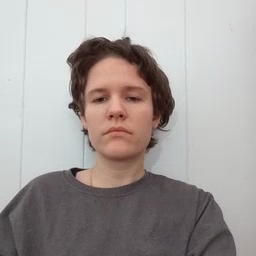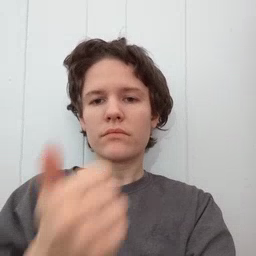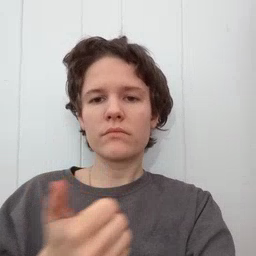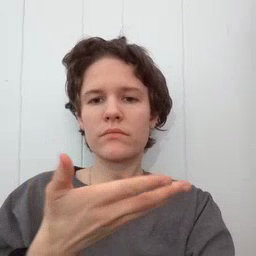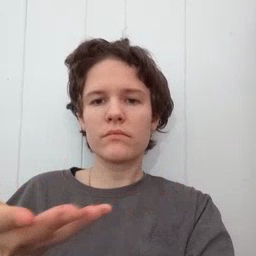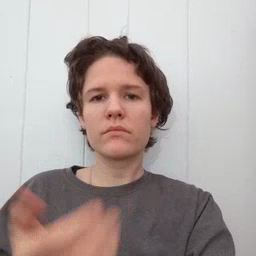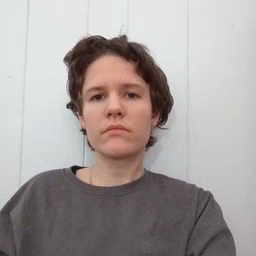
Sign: every